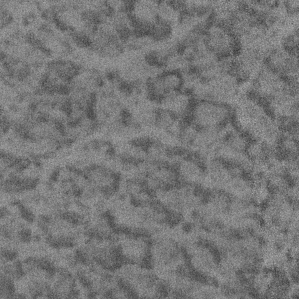
Label: frost